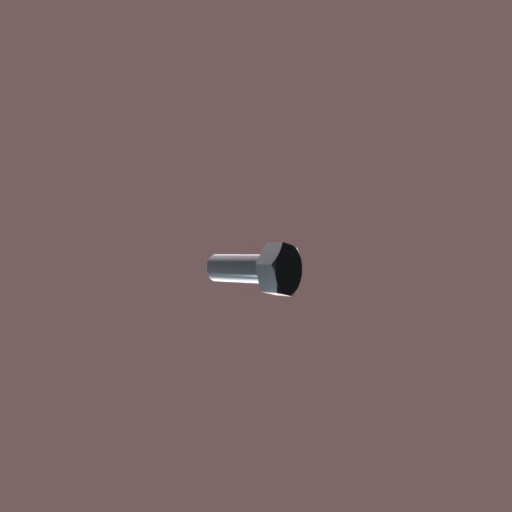
Label: bolt